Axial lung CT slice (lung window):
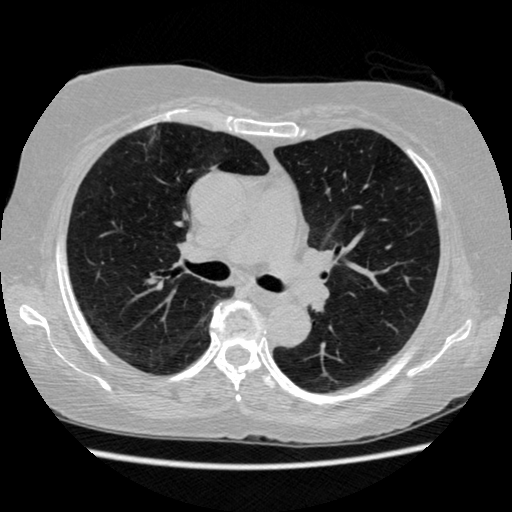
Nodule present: no